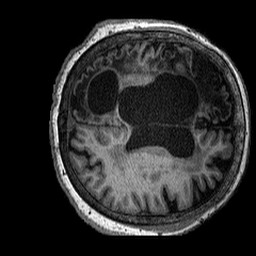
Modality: T1w
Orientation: axial
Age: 67
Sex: female
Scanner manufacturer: siemens
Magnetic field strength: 3 T
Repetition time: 2.3 s
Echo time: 0.00296 s